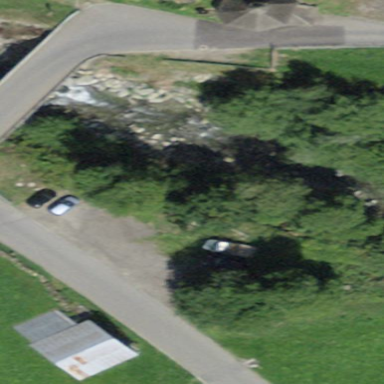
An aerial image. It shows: Parking area with gravel surface.